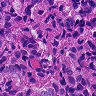
Metastatic tissue present: yes